Question: I'm trying to create a custom widget in QT that looks something like this:

The red squares will be displaying an image/icon.
How can I achieve this layout through coding the widget? I will need to create many of those widgets with the same layout but different values in their labels. Ideally, I will display those widgets as a list with a scrollbar in my mainwindow. But right now I'm struggling to just create the layout for those widgets through code. Any help is much appreciated.
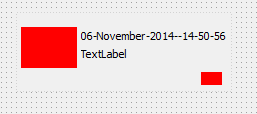
Answer: You need to split you design on to separate segments. Each segment can be either a separate sub layout or a widget. In you example, I see the following segments:
- - - - - -
Now lets code this composition:
'''
QLabel *largeRed = new QLabel(this); // Should set an image for this label
QLabel *lbl1 = new QLabel("06-November-2014...", this);
QLabel *lbl2 = new QLabel("TextLabel", this);
QVBoxLayout *vLayout = new QVBoxLayout;
vLayout->addWidget(lbl1);
vLayout->addWidget(lbl2);
vLayout->addStretch();
QHBoxLayout *hLayout = new QHBoxLayout;
hLayout->addWidget(largeRed);
hLayout->addLayout(vLayout);
QLabel *smallRed = new QLabel(this); // Should set an image for this label
QHBoxLayout *hLayout2 = new QHBoxLayout;
hLayout2->addWidget(smallRed, 0, Qt::AlignRight);
QVBoxLayout *mainLayout = new QVBoxLayout(this);
mainLayout->addLayout(hLayout);
mainLayout->addLayout(hLayout2);
[..]
'''